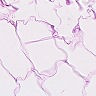
Metastatic tissue present: no